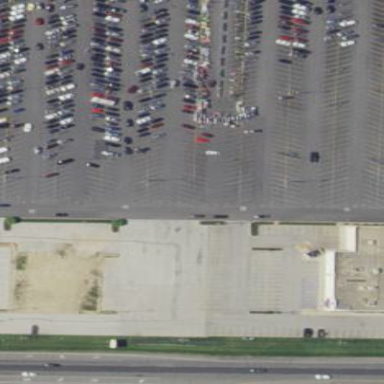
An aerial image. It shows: Parking area.